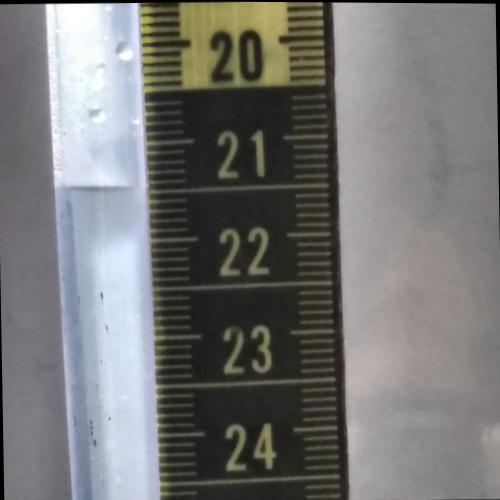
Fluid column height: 21.5 cm